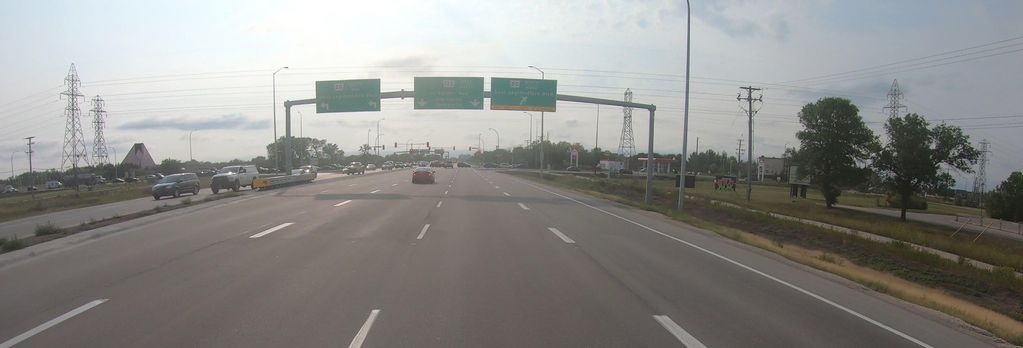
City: winnipeg